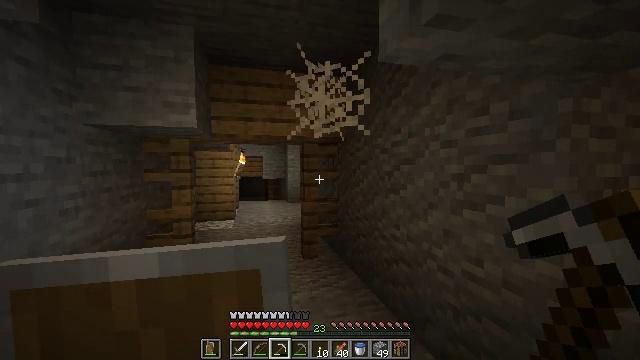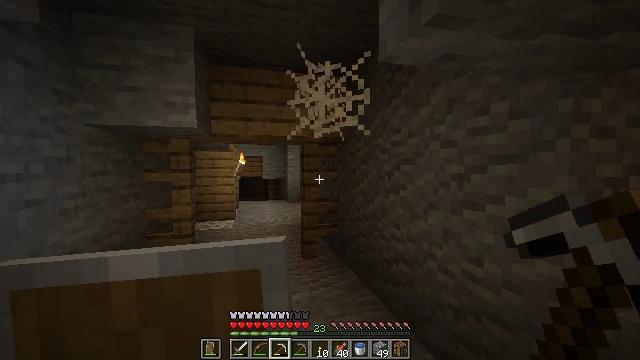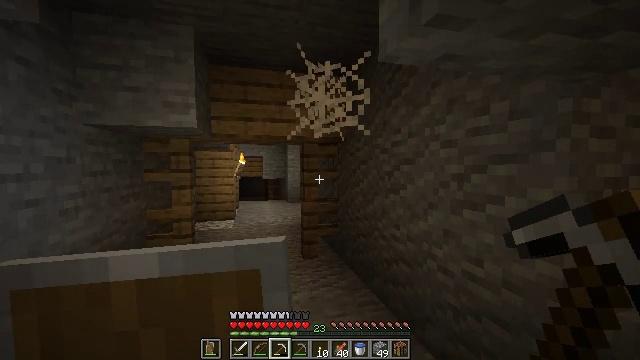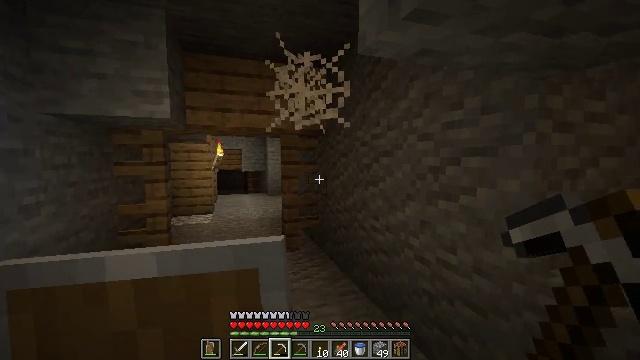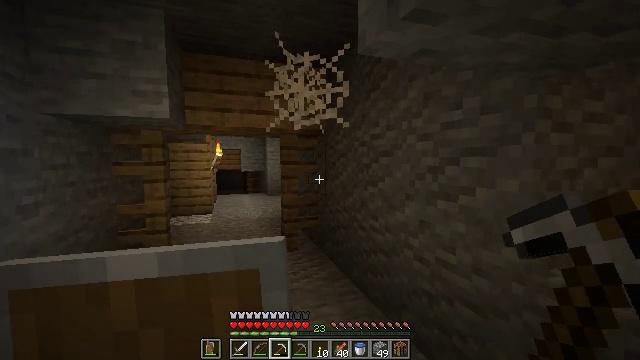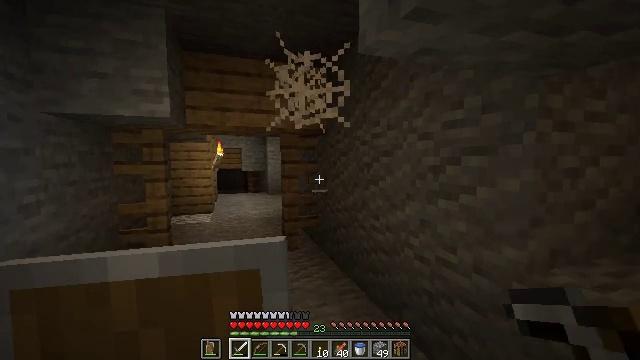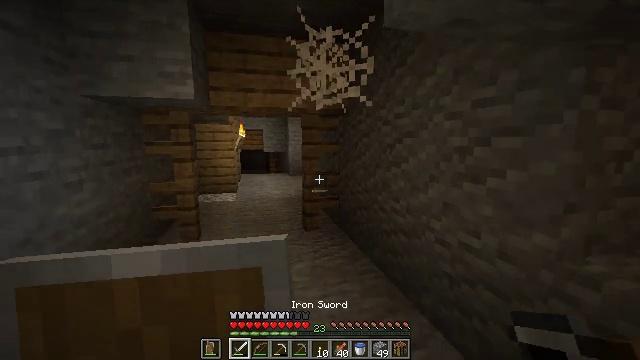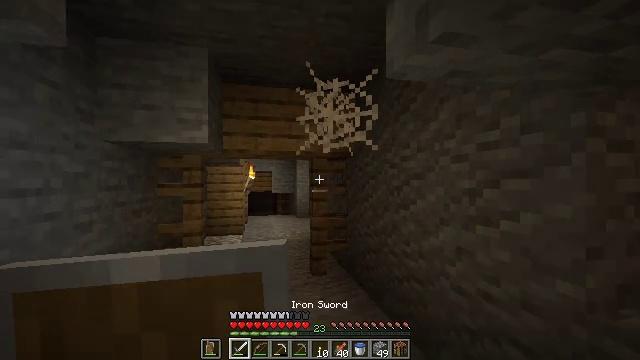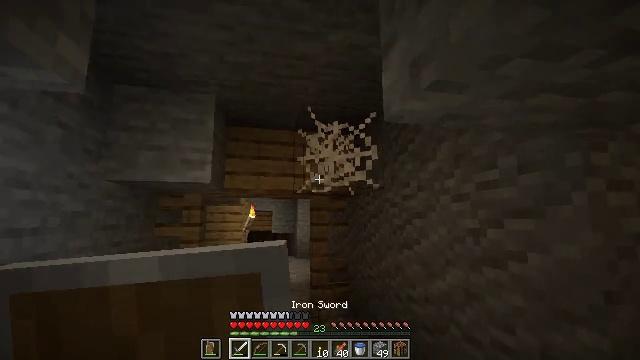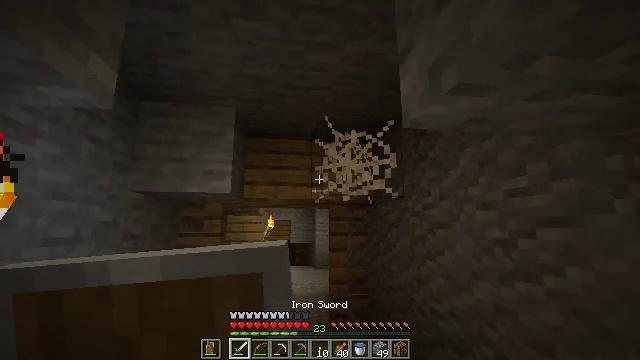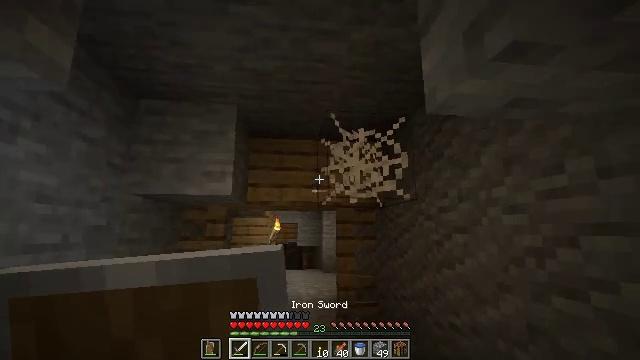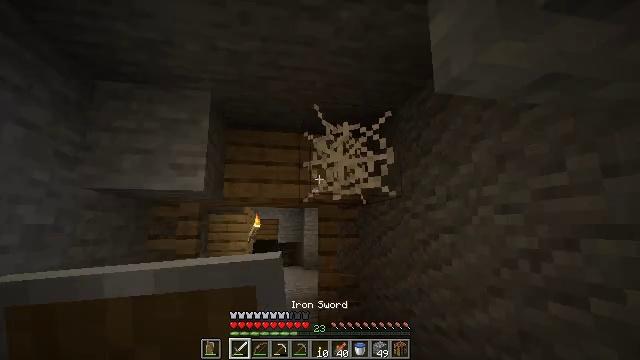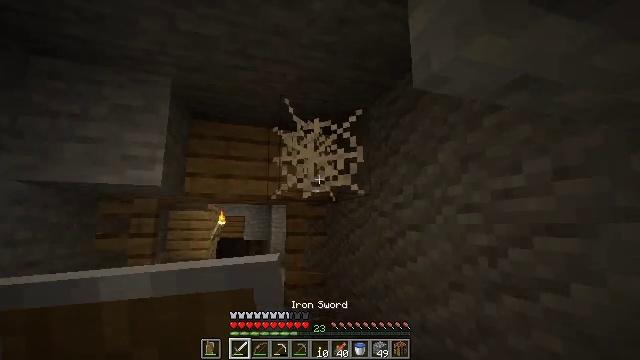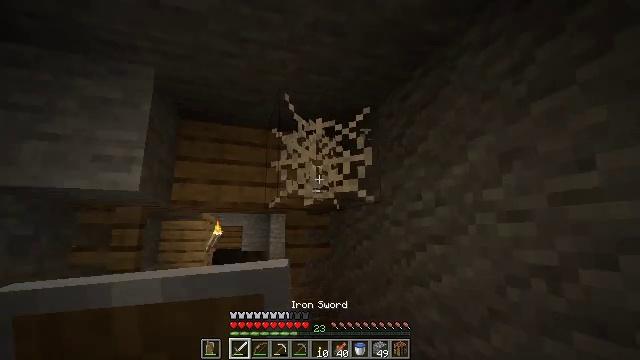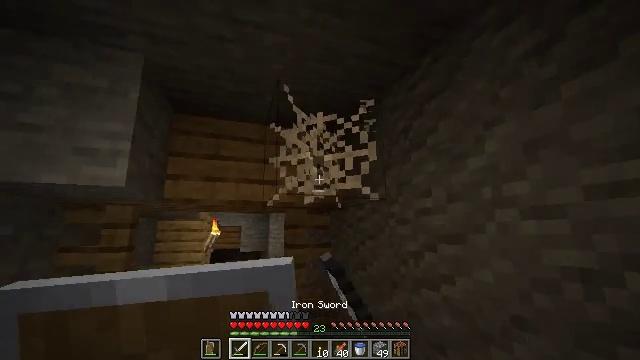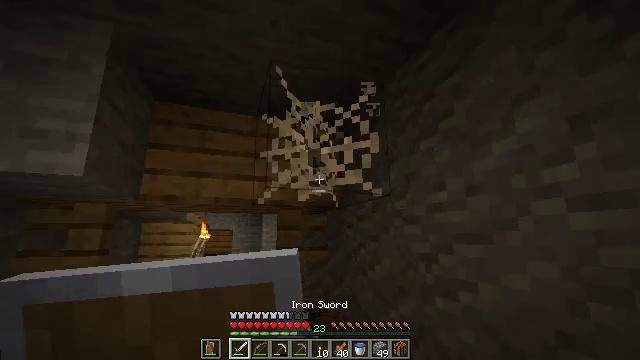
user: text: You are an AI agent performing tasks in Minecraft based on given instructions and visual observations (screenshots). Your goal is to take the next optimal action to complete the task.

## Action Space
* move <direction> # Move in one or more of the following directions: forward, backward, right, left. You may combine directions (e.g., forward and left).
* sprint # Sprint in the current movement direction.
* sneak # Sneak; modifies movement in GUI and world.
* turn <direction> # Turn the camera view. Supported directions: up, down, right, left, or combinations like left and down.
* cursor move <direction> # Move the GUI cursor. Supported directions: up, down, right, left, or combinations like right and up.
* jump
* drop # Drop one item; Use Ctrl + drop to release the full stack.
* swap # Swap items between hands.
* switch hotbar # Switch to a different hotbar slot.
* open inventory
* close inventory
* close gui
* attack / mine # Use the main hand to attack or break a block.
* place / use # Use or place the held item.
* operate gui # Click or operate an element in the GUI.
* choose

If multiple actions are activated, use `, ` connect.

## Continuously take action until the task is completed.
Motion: motion action
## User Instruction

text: Remove the cobweb to avoid getting stuck.
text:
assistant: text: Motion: no_op
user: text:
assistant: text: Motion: no_op
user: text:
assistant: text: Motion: turn right and down
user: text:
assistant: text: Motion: no_op
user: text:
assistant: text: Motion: switch to hotbar 1
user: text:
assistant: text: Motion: turn left and down, switch to hotbar 1
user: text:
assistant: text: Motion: turn left and up, switch to hotbar 1
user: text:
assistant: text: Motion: turn up, switch to hotbar 1
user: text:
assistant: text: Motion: move forward, turn left and up
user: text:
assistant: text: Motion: move forward, turn left
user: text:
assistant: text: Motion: move forward, turn right
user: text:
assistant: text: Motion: move forward, turn right
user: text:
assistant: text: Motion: move forward, turn up, attack / mine
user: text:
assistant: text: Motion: move forward, attack / mine
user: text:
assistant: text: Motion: move forward, turn right, attack / mine
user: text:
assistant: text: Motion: attack / mine
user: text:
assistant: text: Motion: turn left and up, attack / mine
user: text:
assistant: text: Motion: attack / mine
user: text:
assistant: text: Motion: attack / mine
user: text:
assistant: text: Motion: attack / mine
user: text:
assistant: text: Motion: attack / mine
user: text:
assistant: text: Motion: attack / mine
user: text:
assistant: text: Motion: move forward, attack / mine
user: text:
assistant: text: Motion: move forward, attack / mine
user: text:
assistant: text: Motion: attack / mine